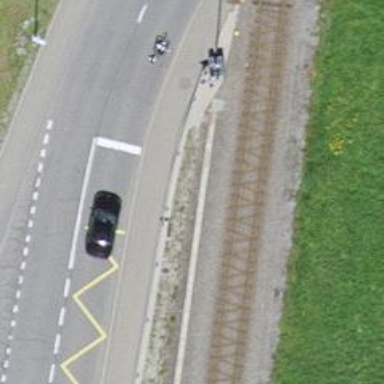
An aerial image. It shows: Platform for public transport is situated by the road.